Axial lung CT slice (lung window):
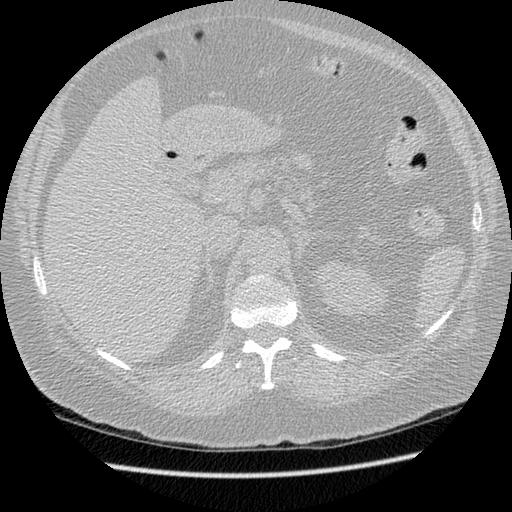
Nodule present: no